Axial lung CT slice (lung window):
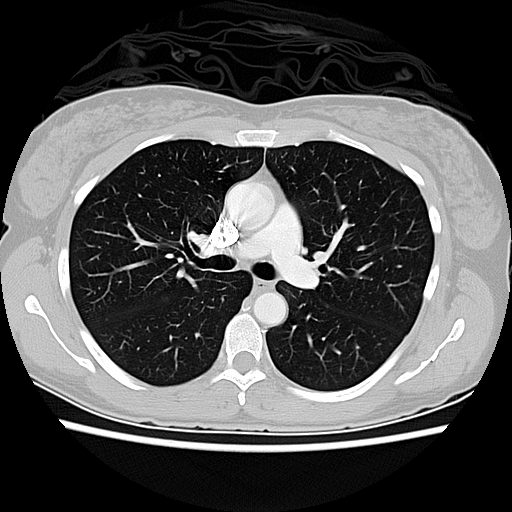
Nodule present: no